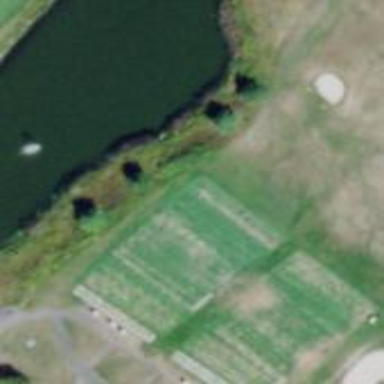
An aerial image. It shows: Grass area designated as golf tee.